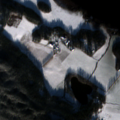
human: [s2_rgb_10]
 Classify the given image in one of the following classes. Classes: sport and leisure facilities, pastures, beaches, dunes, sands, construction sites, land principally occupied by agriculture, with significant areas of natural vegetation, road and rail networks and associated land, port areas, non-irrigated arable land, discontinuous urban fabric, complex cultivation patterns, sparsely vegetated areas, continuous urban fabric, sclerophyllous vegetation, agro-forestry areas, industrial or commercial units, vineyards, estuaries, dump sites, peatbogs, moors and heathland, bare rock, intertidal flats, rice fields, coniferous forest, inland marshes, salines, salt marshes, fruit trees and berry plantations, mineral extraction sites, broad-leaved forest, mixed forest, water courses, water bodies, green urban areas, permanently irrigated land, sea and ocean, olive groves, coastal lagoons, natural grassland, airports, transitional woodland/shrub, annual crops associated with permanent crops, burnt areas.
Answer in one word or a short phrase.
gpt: non-irrigated arable land, land principally occupied by agriculture, with significant areas of natural vegetation, coniferous forest, water bodies